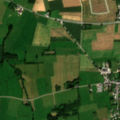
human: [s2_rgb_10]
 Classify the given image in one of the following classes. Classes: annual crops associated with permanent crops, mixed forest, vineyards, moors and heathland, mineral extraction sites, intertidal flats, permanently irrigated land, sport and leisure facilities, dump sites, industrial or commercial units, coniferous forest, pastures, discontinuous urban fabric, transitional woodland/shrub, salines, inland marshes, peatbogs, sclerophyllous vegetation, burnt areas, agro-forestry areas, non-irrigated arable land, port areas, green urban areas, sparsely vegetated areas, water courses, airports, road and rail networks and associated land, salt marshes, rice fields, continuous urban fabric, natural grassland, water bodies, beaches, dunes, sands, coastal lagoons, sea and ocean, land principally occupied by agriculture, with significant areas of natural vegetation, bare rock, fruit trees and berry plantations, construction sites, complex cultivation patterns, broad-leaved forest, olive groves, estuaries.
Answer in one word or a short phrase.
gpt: discontinuous urban fabric, industrial or commercial units, non-irrigated arable land, pastures, complex cultivation patterns